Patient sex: M
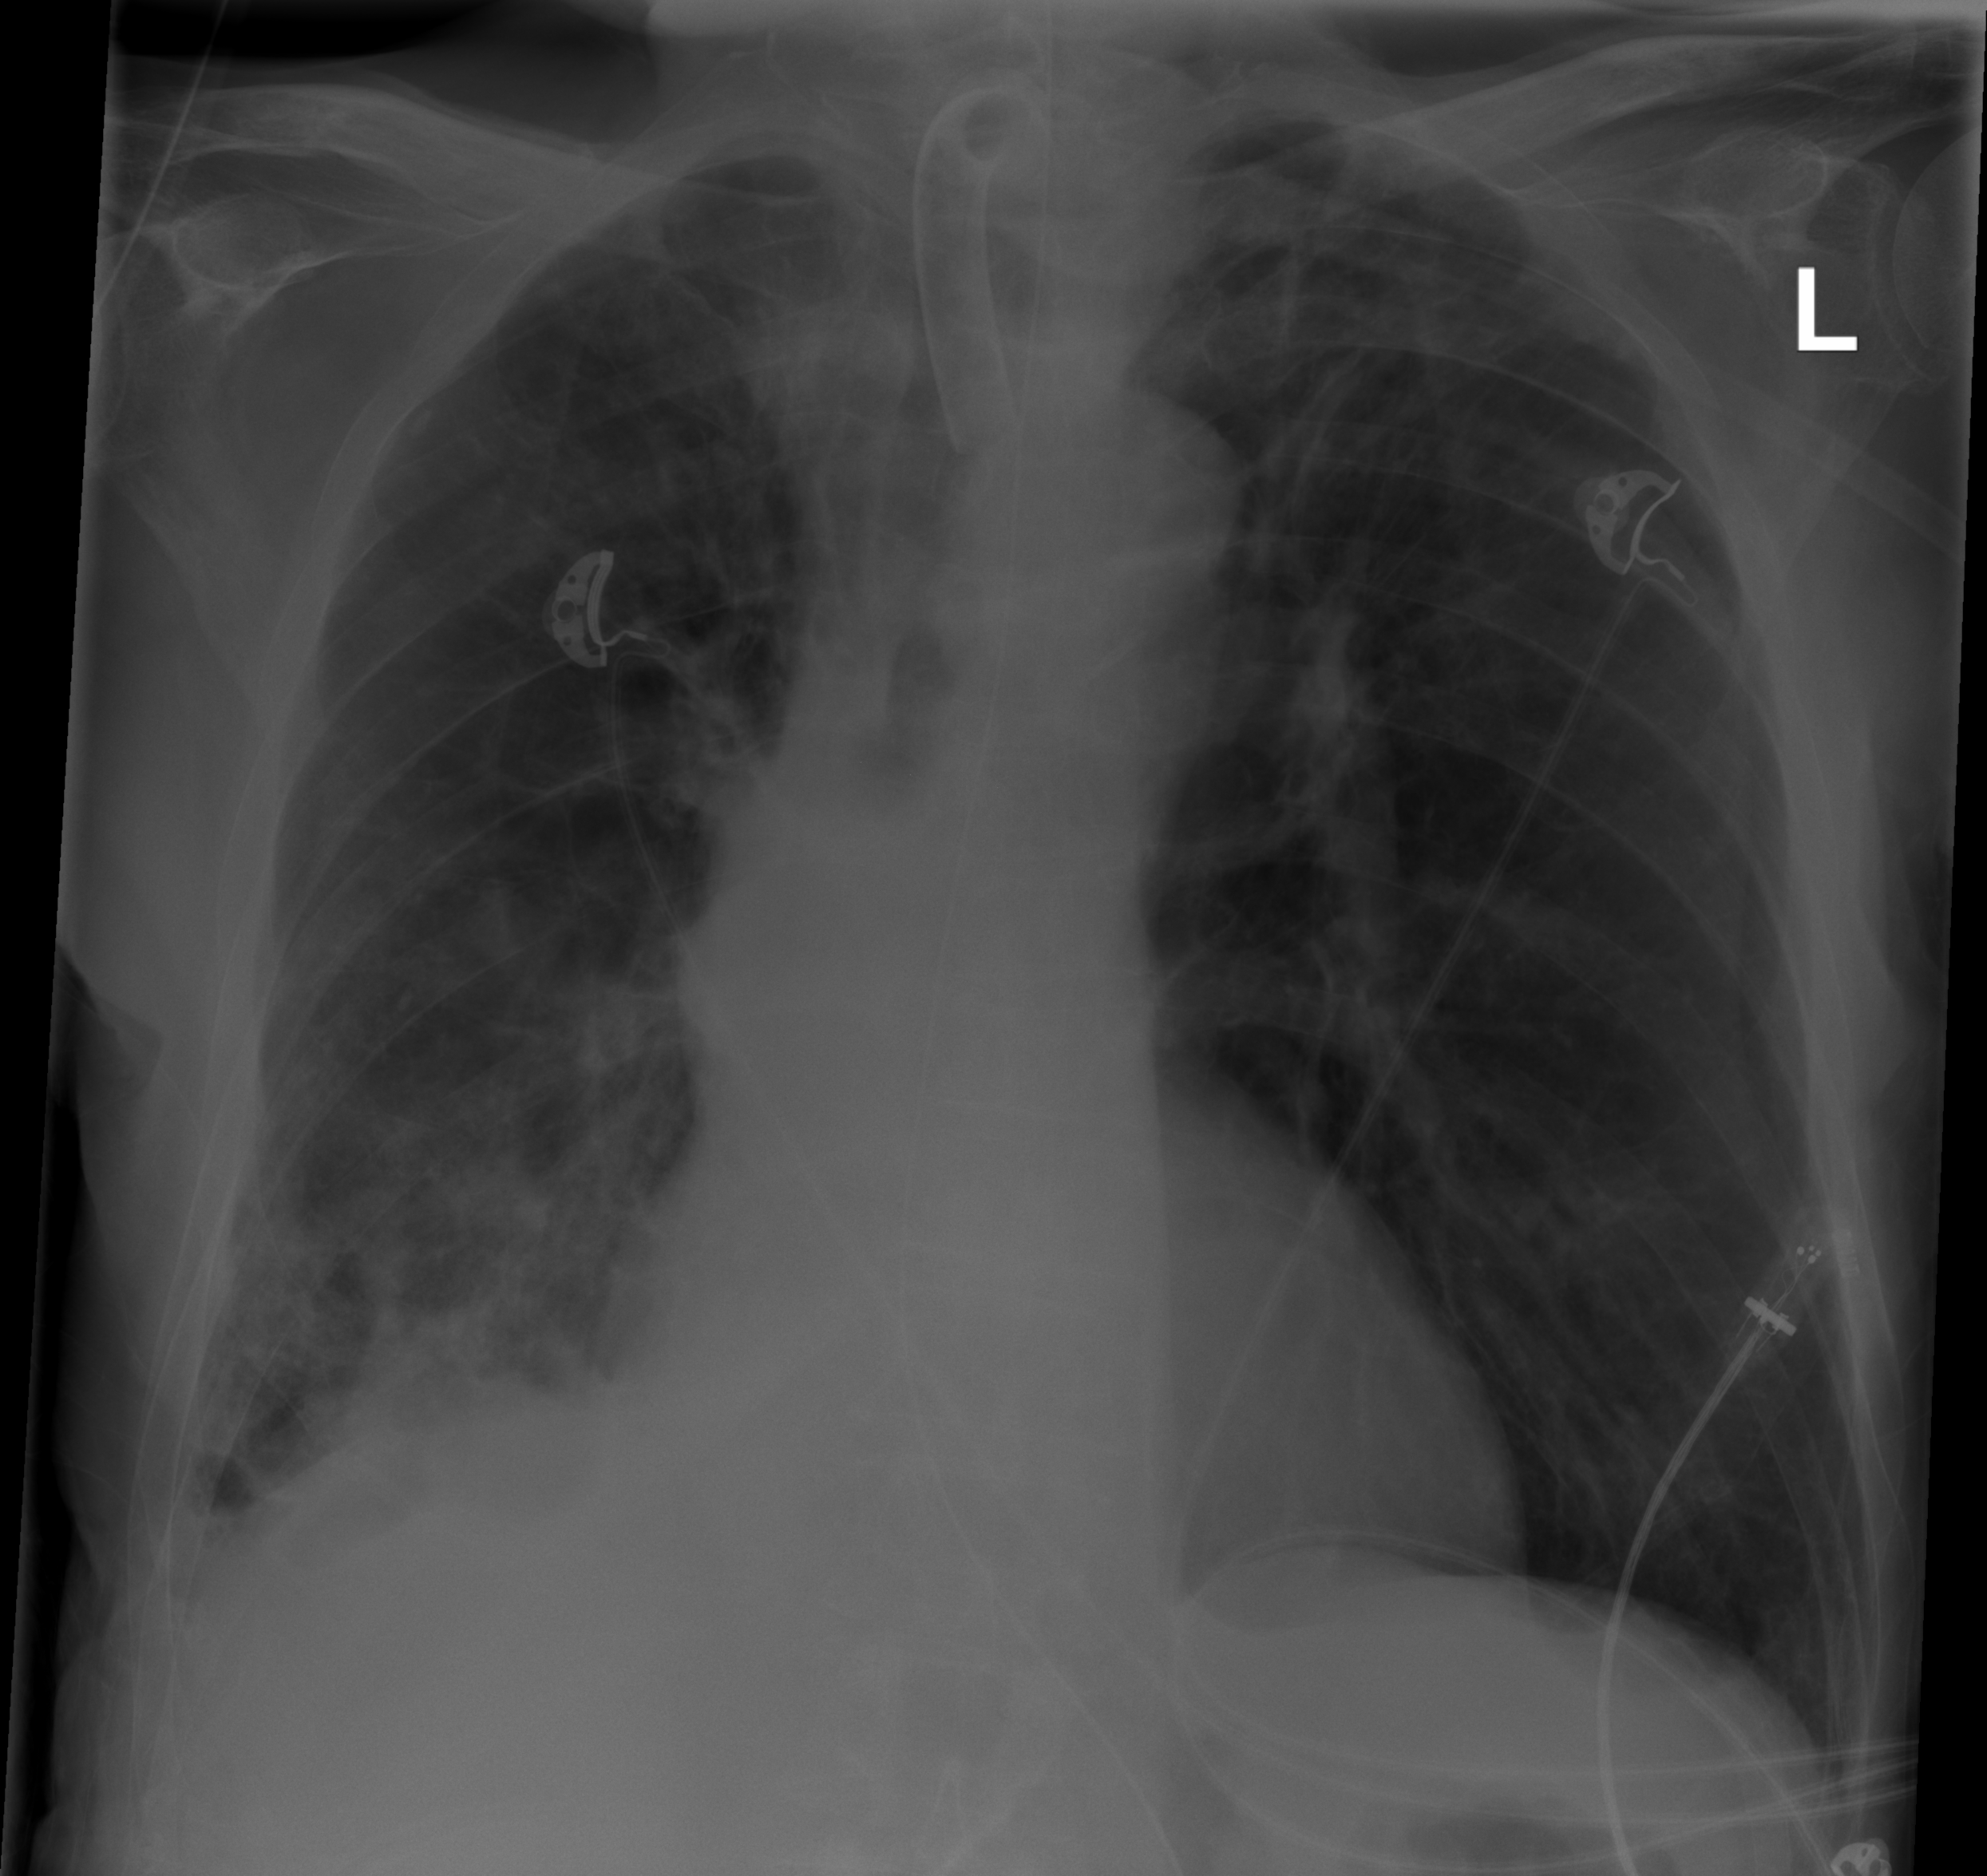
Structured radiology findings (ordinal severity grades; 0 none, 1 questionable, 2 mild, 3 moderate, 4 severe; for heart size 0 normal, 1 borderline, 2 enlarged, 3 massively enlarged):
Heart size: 0
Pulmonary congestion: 0
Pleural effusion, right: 2
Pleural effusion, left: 0
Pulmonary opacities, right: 2
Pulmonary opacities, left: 0
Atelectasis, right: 2
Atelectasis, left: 0